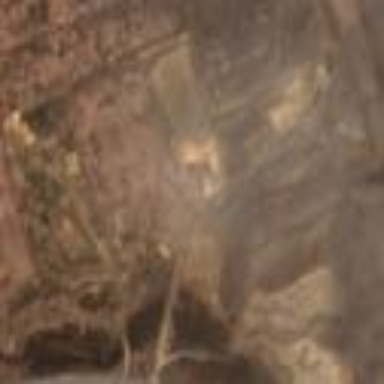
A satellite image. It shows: Sand quarry.